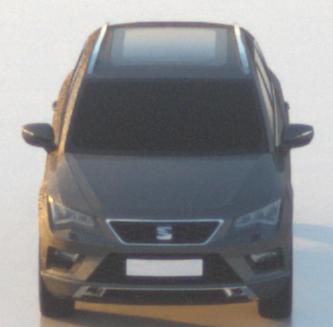
Make: SEAT
Model: Ateca 1.0 TSI Ecomotive
Detailed model: Ateca (5FP)
Model produced from: 2016/08
Model produced until: 2018/08
Doors: 5
Color: gray
Road condition: wet road
Daytime: sunrise or sunset
Contrast: medium contrast